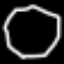
Label: octagon